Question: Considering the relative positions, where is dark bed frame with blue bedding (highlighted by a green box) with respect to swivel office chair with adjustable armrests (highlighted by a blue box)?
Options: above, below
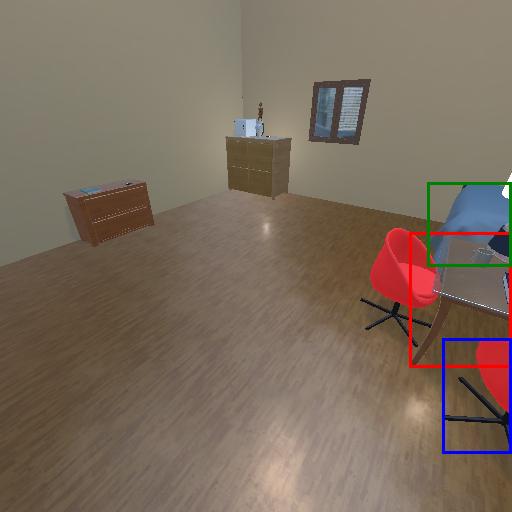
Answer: above